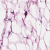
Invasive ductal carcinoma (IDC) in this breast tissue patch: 0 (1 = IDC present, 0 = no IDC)